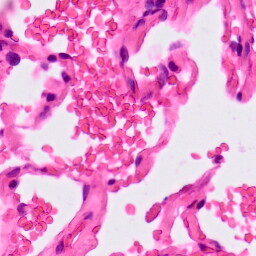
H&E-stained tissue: Lung